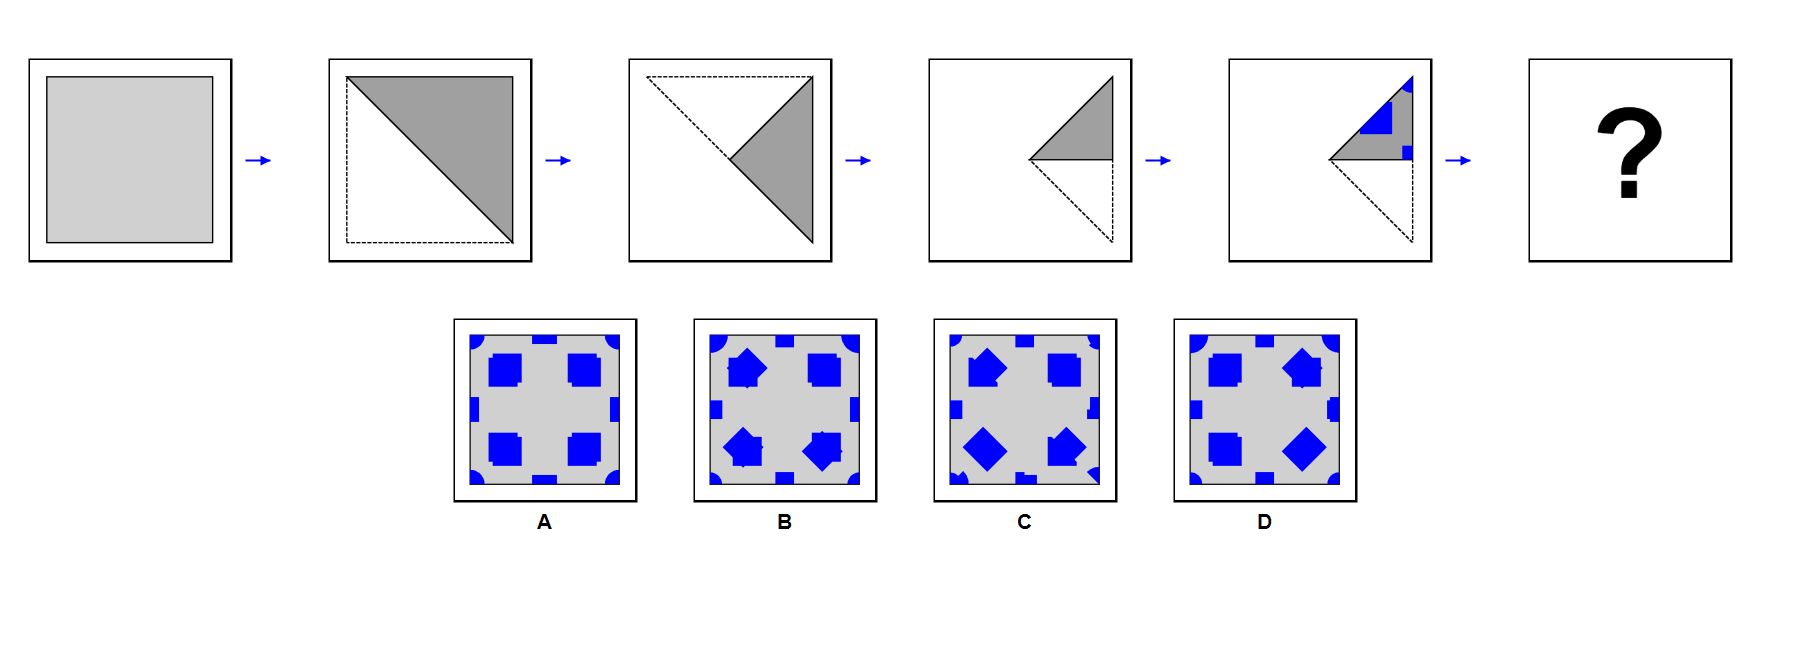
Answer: A